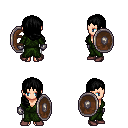
a pixel art fantasy rpg character, female body template, human, light skin, green robe, white pants, black right-swept hairstyle, metal gloves, maroon shoes, shield, four views (front, back, left, right), 2x2 character sprite sheet, small pixel art, hard edges, no anti-aliasing